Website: home-depot
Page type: delivery-shipping
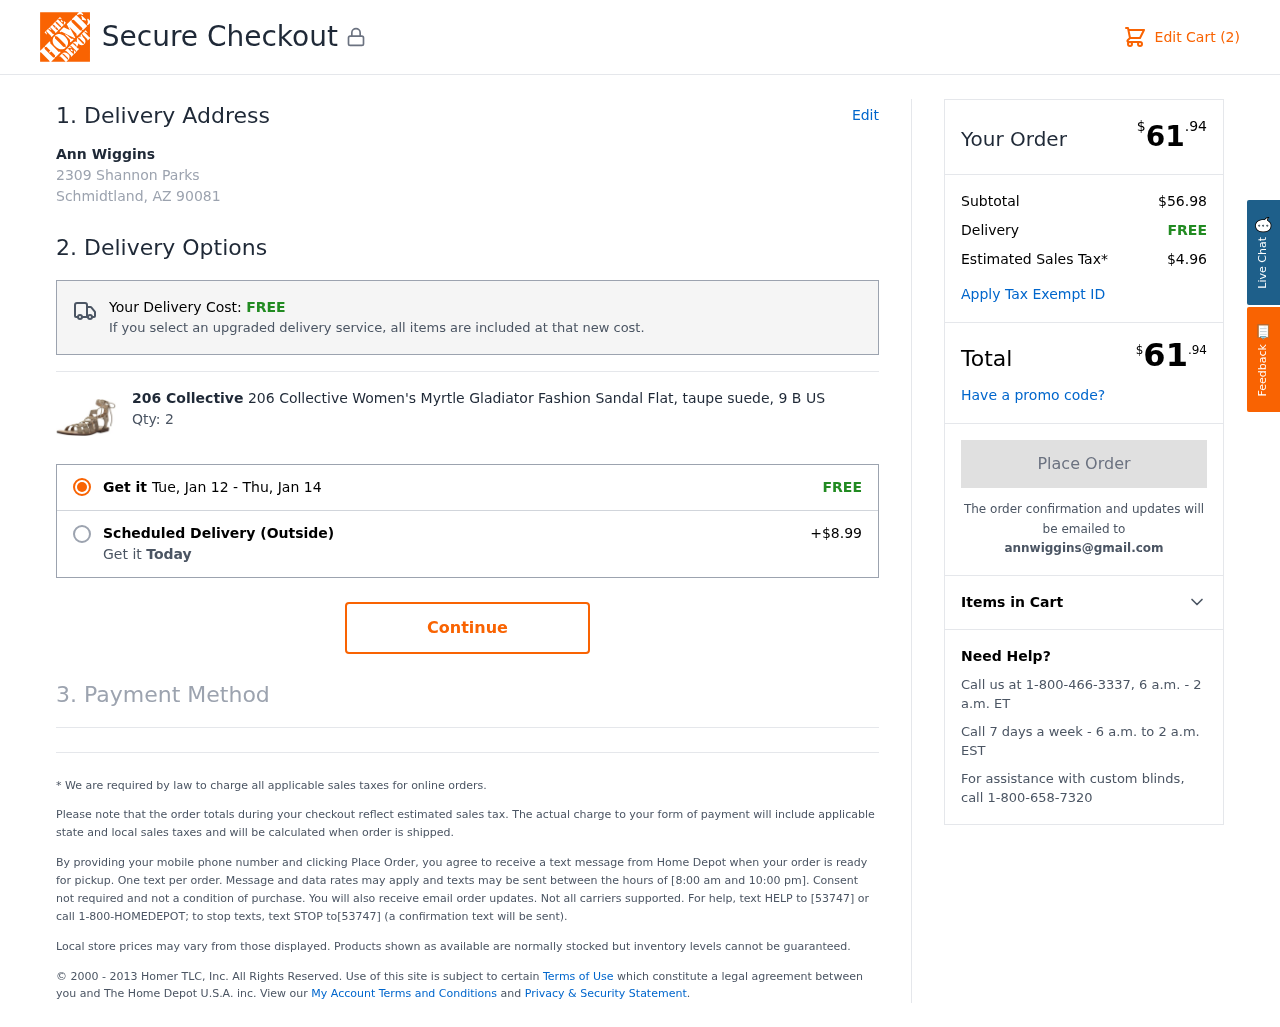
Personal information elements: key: PII_CITY_STATE_ZIP
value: Schmidtland, AZ 90081
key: PII_EMAIL
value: annwiggins@gmail.com
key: PII_FULLNAME
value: Ann Wiggins
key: PII_STREET
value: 2309 Shannon Parks
Product elements: key: PRODUCT1_BRAND
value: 206 Collective
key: PRODUCT1_NAME
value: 206 Collective Women's Myrtle Gladiator Fashion Sandal Flat, taupe suede, 9 B US
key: PRODUCT1_QUANTITY
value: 2
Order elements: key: ORDER_NUM_ITEMS
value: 2
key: ORDER_DELIVERY_DATE_START
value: Tue, Jan 12
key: ORDER_DELIVERY_DATE
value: Thu, Jan 14
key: ORDER_TOTAL
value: $61.94
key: ORDER_SUBTOTAL
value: $56.98
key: ORDER_SHIPPING_COST
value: FREE
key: ORDER_TAX
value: $4.96
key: ORDER_TOTAL2
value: $61.94